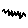
Label: zigzag